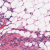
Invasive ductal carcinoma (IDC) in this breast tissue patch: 0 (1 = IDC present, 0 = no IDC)